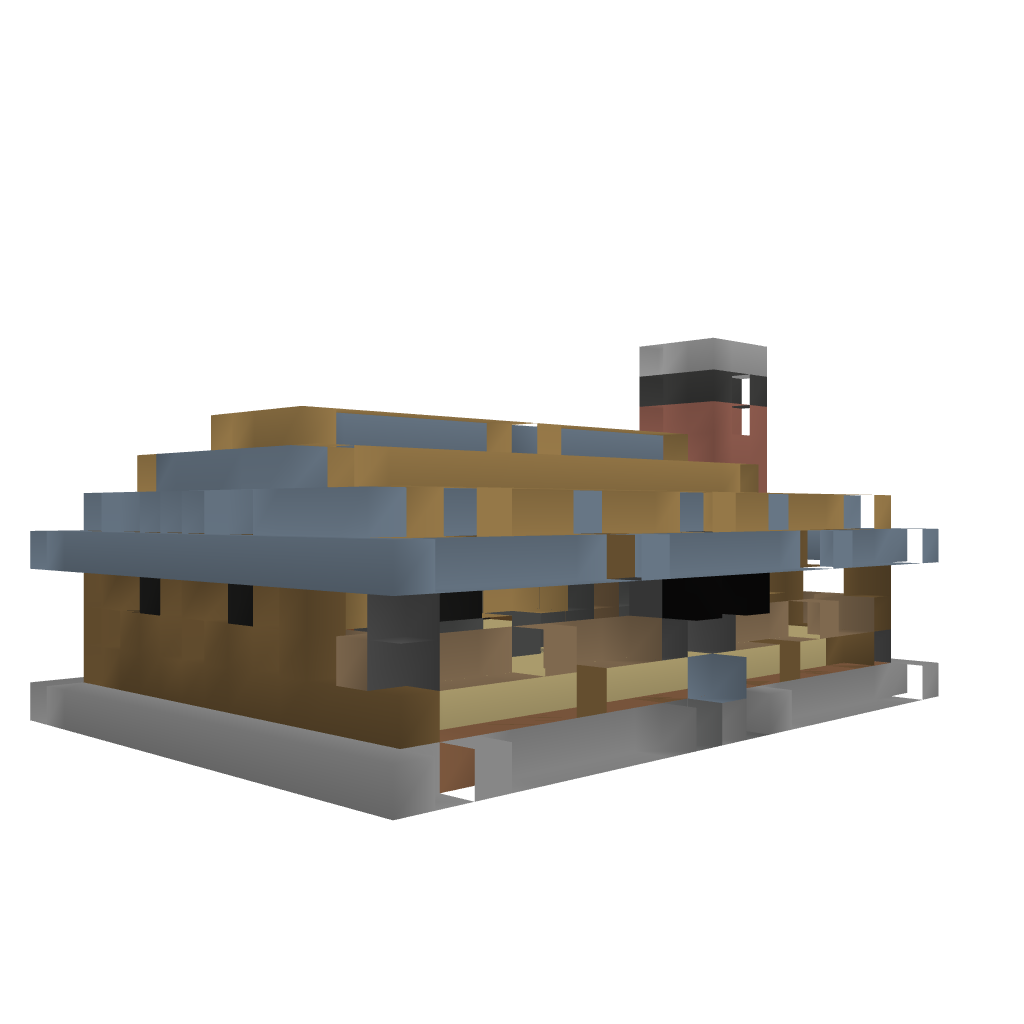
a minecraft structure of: Modern Cabin